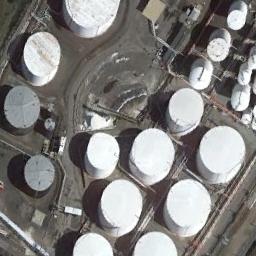
Label: storage tanks